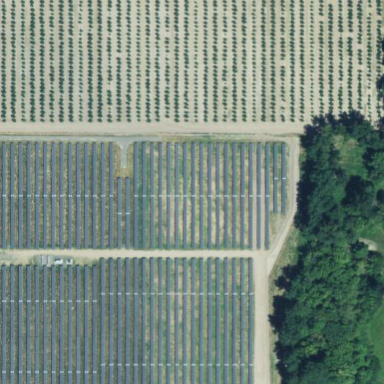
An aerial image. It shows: Solar power plant enclosed by fence. The plant generates electricity using photovoltaic technology.